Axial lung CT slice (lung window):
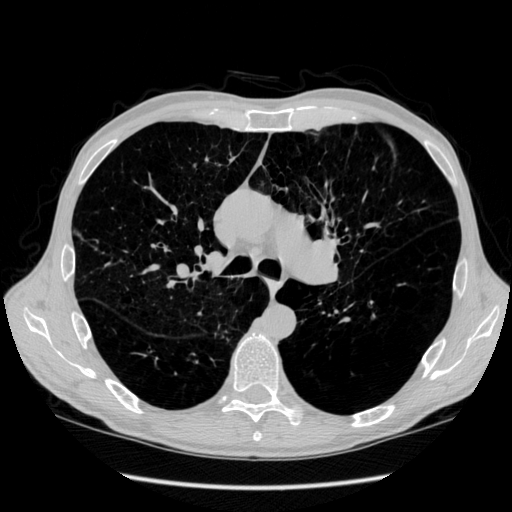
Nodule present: no